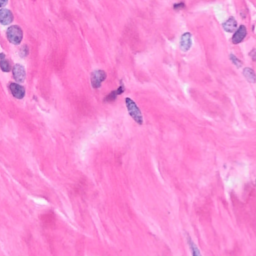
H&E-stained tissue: Breast